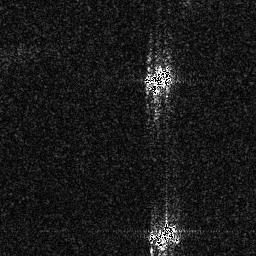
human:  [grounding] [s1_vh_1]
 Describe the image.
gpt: In the satellite image, there is  <ref>1 medium ship </ref> <box>[[55, 26, 66, 33, 0]]</box> located at top,  <ref>1 medium ship </ref> <box>[[57, 87, 68, 95, 0]]</box> located at bottom.